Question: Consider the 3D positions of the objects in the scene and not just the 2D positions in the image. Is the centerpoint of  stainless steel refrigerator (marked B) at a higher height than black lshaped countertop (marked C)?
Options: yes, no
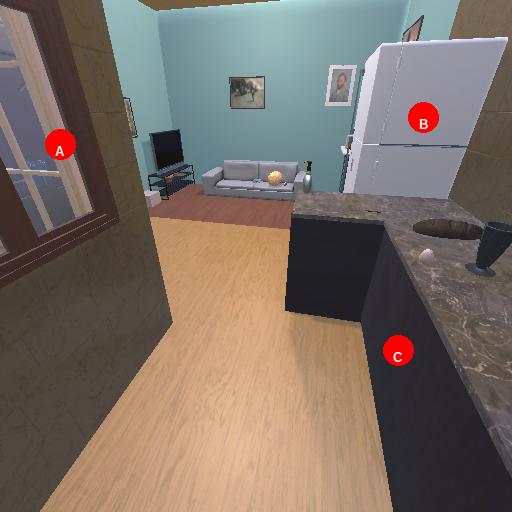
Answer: yes